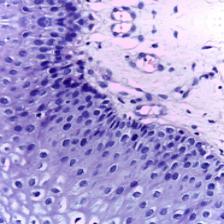
Diagnosis: Normal